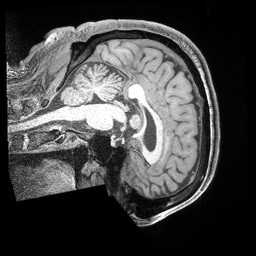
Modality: T1w
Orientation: sagittal
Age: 41
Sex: male
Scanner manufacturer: siemens
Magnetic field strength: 3 T
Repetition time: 2 s
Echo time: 0.00211 s